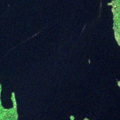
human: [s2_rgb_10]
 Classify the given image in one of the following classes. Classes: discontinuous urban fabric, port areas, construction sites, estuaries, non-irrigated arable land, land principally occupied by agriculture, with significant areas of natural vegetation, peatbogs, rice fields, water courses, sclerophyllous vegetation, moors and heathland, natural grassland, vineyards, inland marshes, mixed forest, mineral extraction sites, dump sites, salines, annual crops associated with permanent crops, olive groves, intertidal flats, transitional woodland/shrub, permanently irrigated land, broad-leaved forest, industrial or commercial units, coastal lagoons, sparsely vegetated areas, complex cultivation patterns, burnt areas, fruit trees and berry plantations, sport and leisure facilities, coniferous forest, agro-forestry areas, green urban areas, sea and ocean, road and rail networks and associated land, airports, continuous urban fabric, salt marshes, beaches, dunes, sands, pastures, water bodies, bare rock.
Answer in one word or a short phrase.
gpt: mixed forest, water bodies